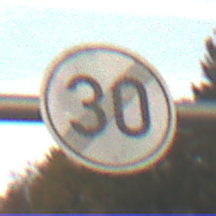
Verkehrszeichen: EndeGeschwindigkeit30
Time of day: SunriseSunset
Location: Outdoor (Nature)
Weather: PartlyCloudy
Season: NotSpecified
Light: Natural